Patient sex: M
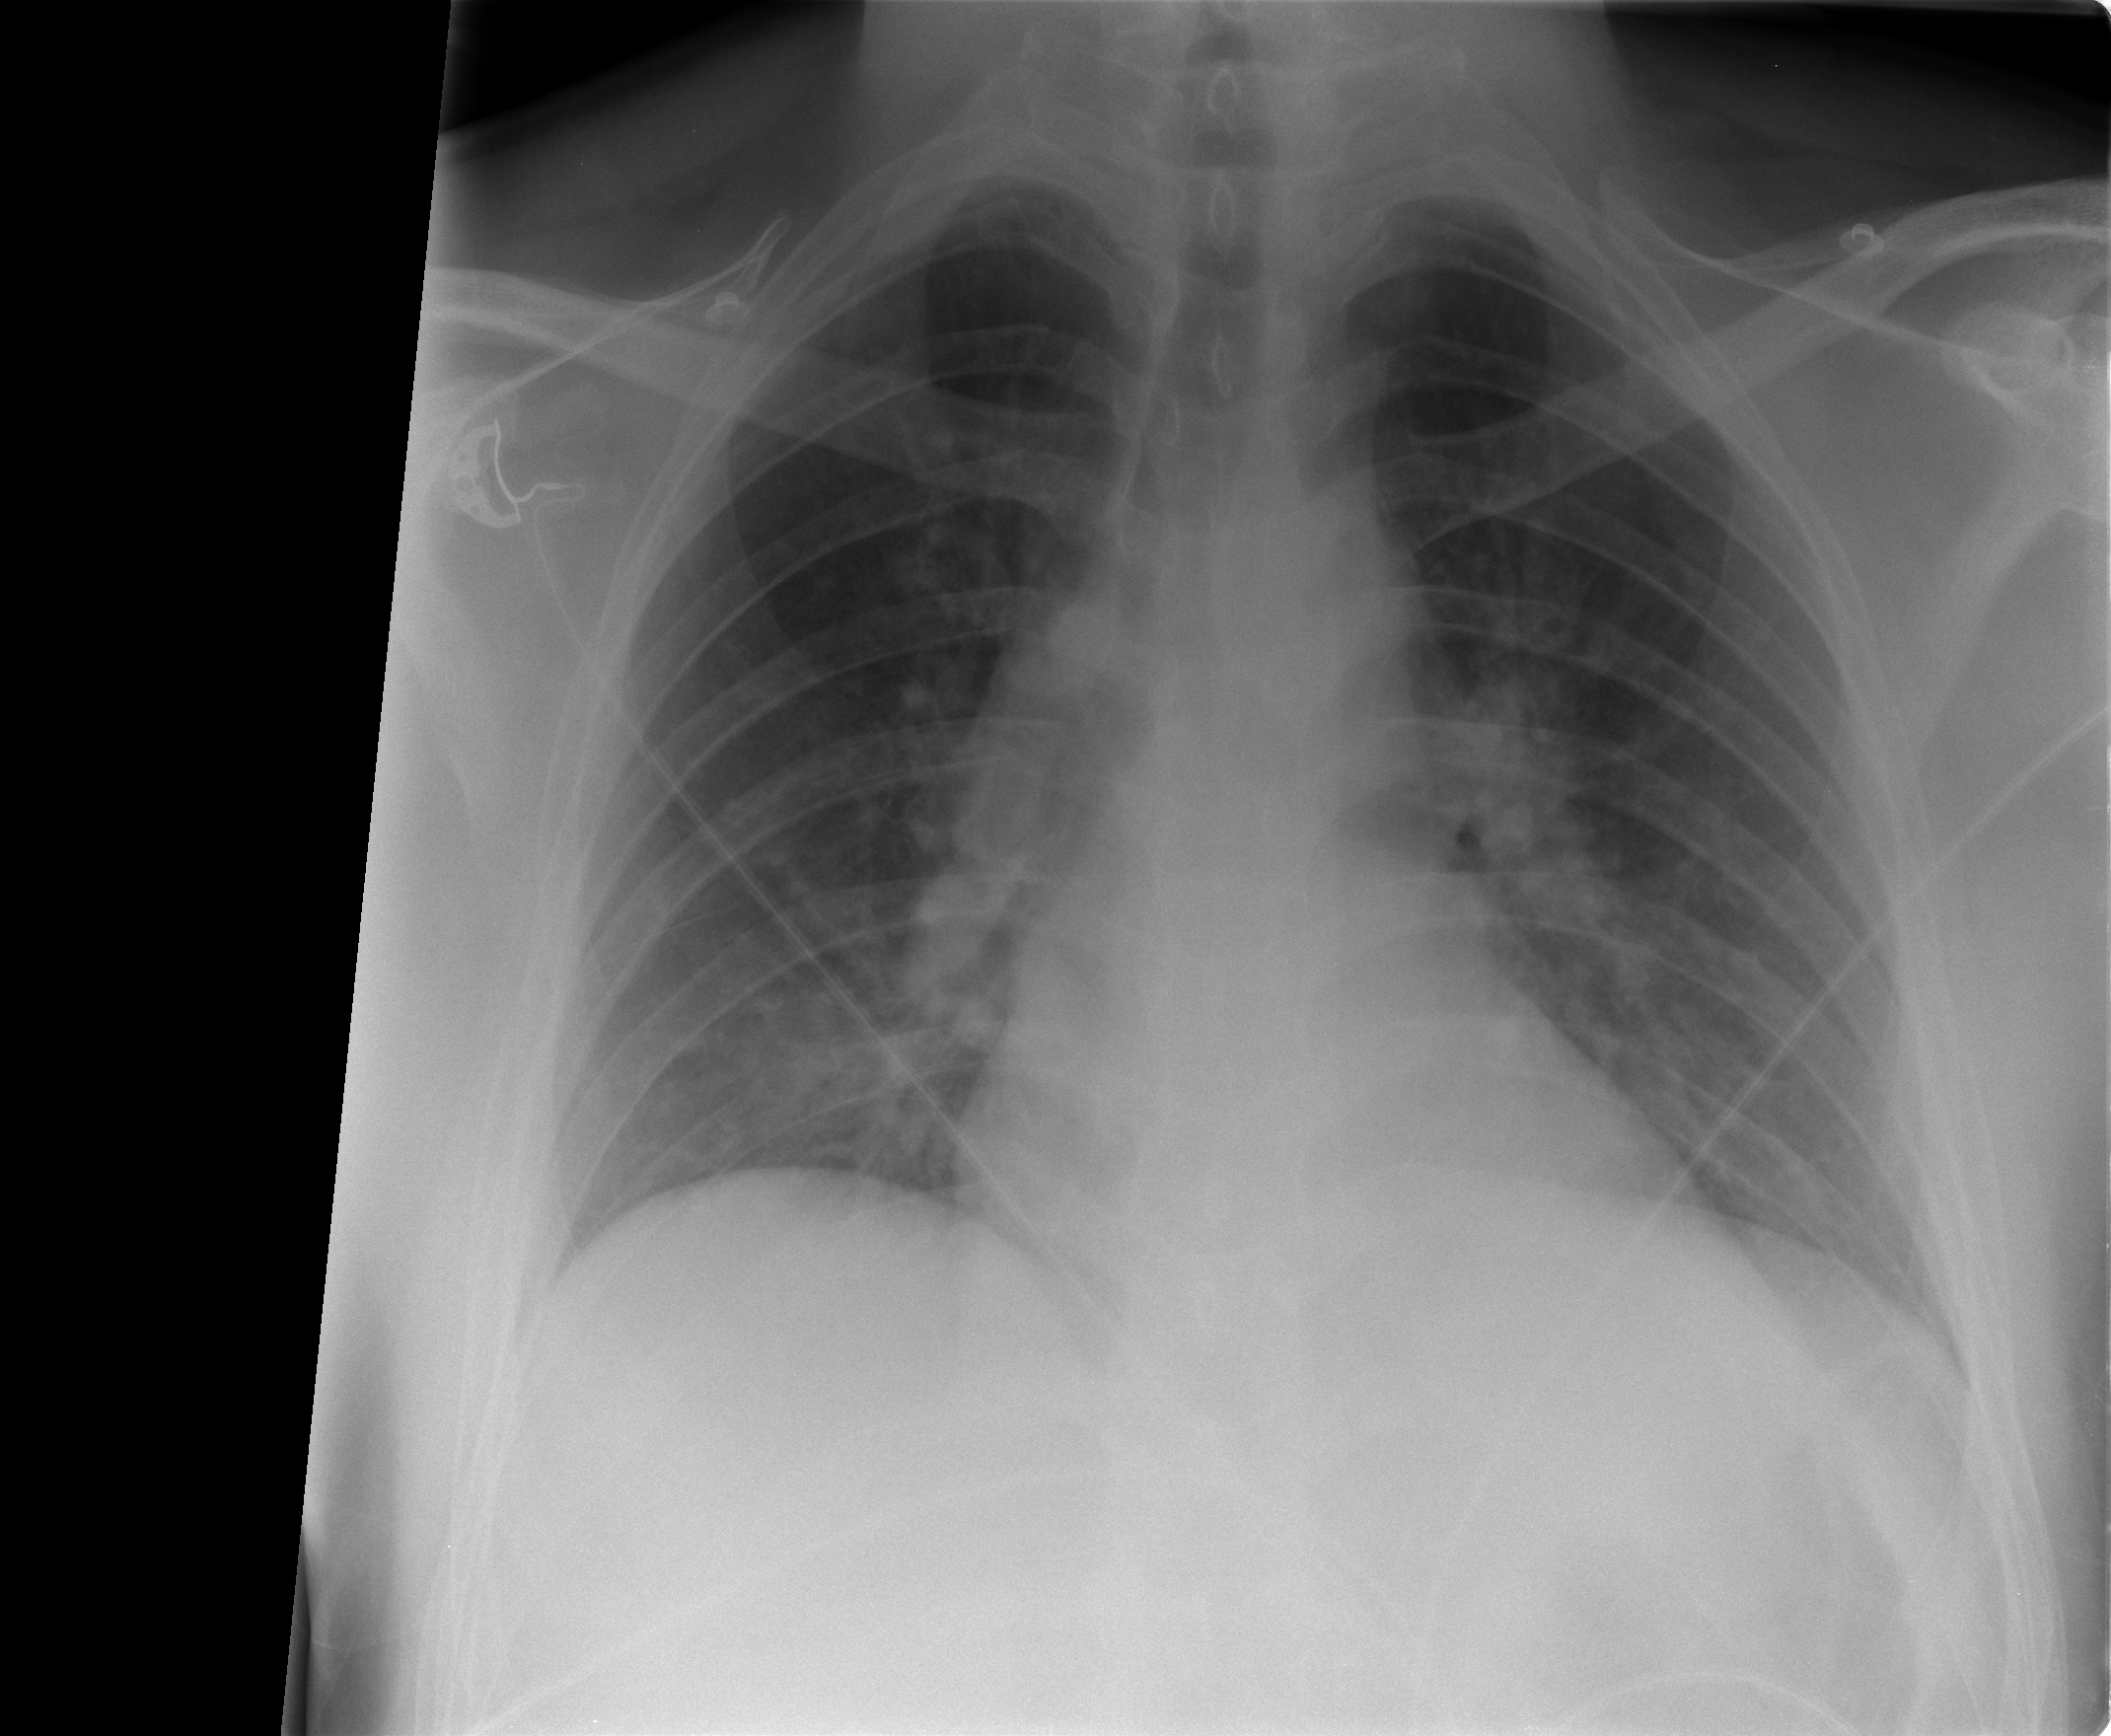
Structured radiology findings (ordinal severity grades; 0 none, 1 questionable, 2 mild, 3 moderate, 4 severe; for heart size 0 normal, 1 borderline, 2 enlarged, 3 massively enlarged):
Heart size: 1
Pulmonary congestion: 2
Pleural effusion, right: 0
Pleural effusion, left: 0
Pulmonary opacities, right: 0
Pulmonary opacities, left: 0
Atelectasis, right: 1
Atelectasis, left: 1